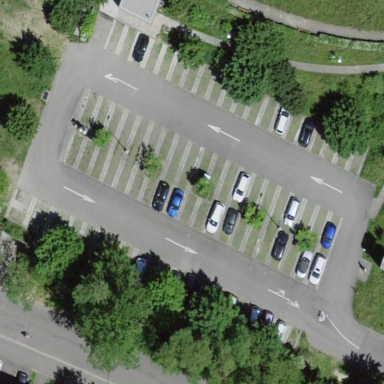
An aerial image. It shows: Paved parking area.